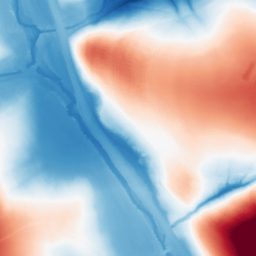
Category: morphological
Decomposition family: morphological
Decomposition parameters: operation: average
size: 100
Upsampling method: sinc_blackman
Upsampling parameters: scale: 2
kernel_size: 8
Upsampling scale: 2